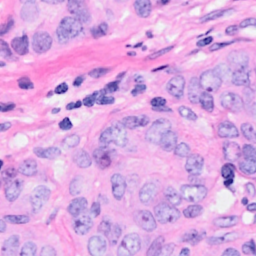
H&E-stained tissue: Breast